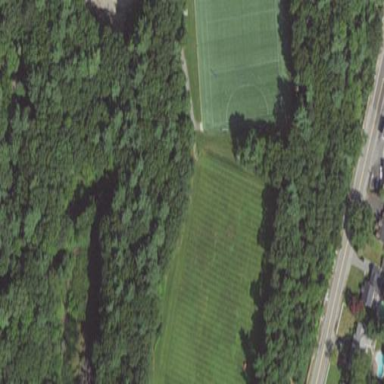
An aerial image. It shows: Pitch designated for soccer and lacrosse.